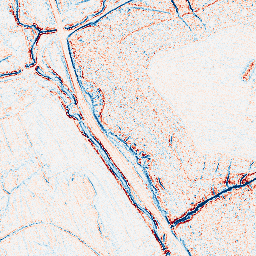
Category: edge_preserving
Decomposition family: bilateral
Decomposition parameters: d: 5
sigma_color: 100
sigma_space: 25
Upsampling method: sinc_hamming
Upsampling parameters: scale: 4
kernel_size: 16
Upsampling scale: 4